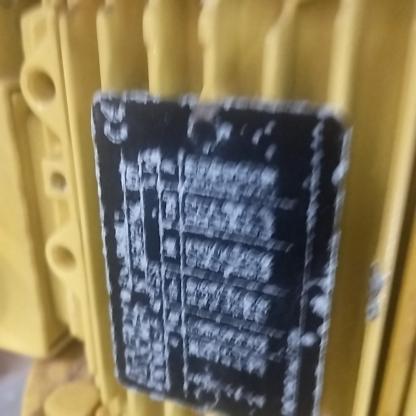
Klasa: tabliczka-znamionowa